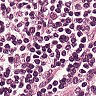
Metastatic tissue present: no